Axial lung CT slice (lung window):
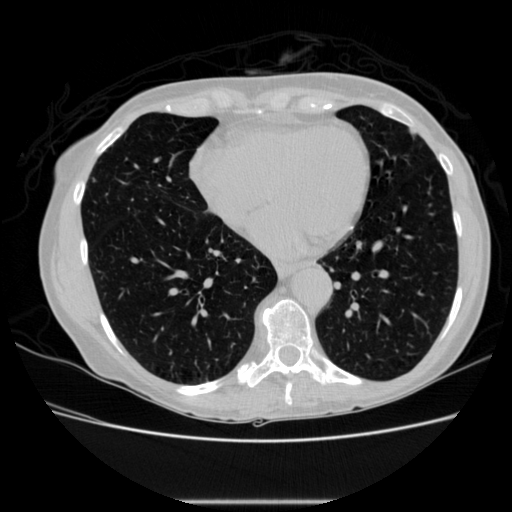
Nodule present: no